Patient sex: F
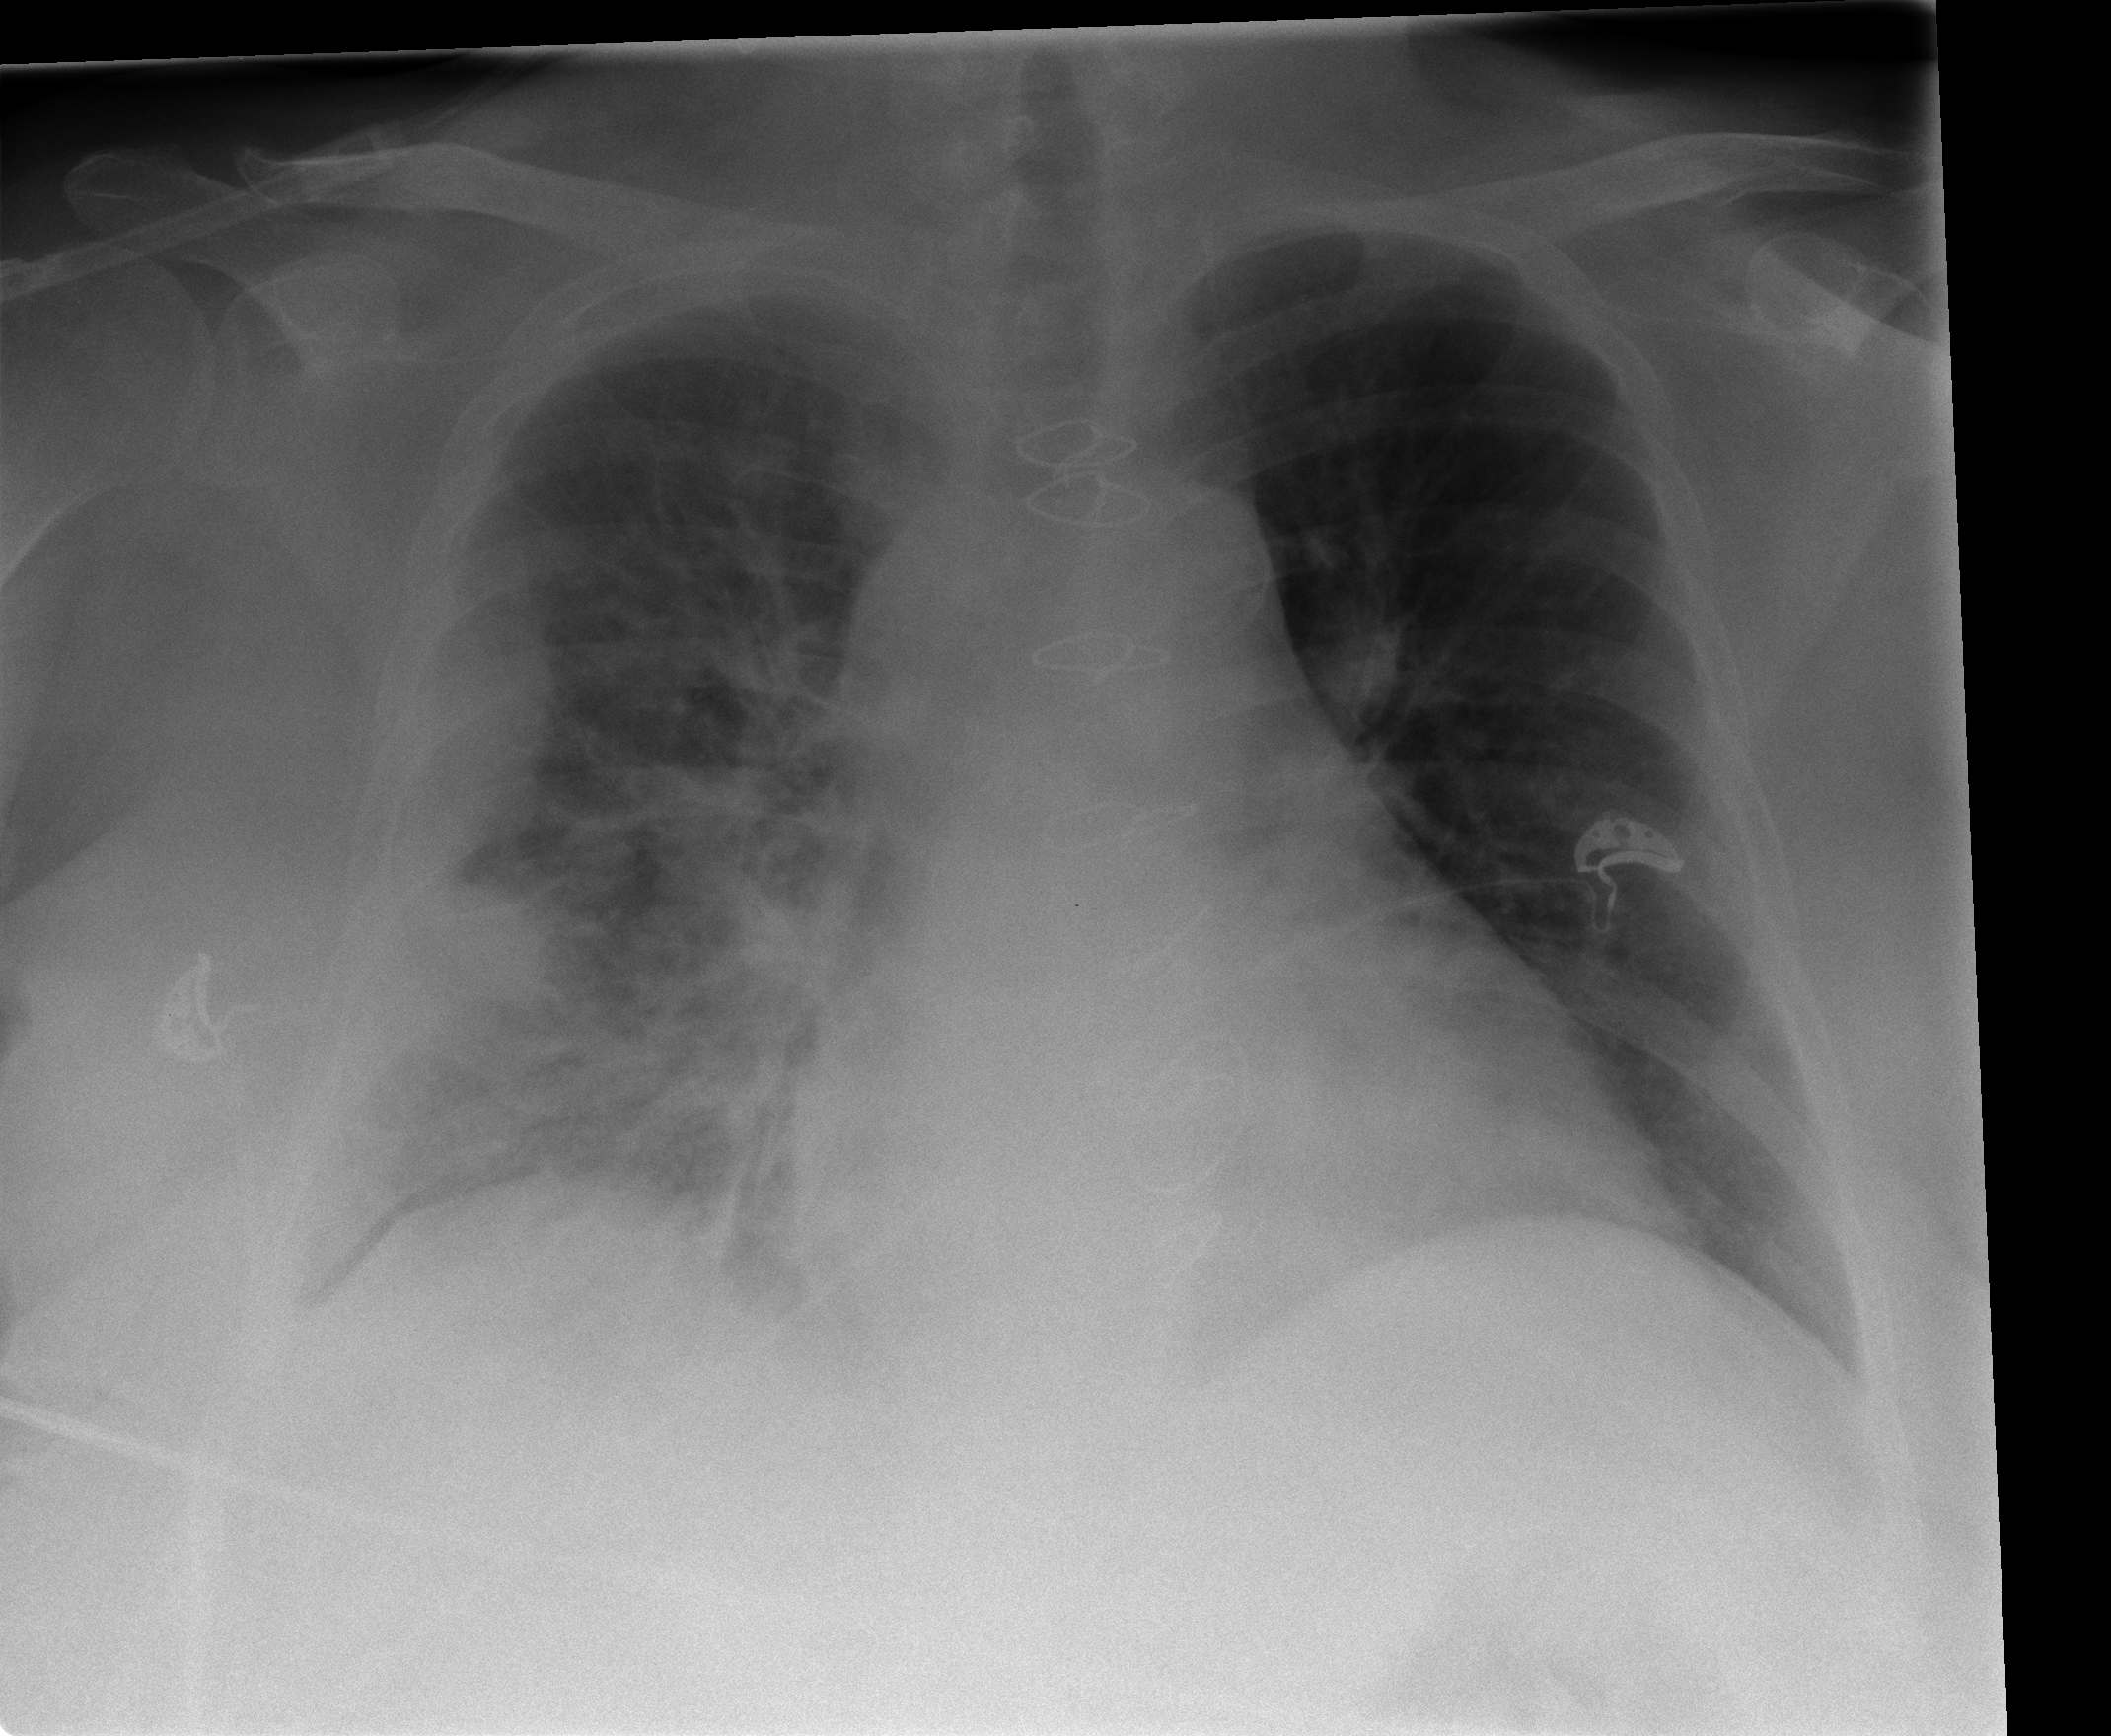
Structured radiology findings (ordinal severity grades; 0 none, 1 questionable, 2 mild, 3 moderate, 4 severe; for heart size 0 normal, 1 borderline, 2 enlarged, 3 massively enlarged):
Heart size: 1
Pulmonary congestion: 1
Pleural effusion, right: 2
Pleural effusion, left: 0
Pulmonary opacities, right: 1
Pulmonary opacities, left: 0
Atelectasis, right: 2
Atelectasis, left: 0